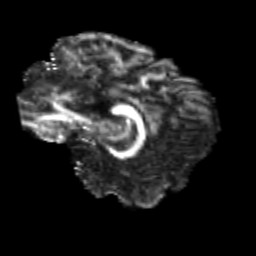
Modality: FA
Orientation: sagittal
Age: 23
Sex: male
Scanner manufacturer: siemens
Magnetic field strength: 3 T
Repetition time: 3.5 s
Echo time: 0.113 s